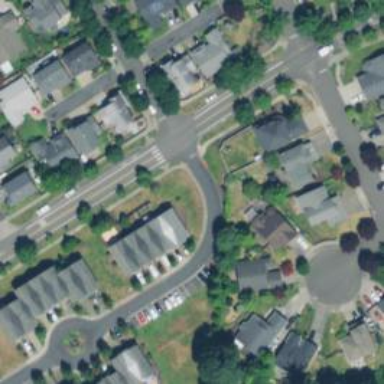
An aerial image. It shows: Residential road with sidewalk on the left side.